Question: After adding four '_labelView' by '-addLabel', I'd like to move all '_labelView' at random by '-moveLabel'.
LabelView is subclass of UIView.
But in case of this code, I can move only one '_labelView' I have added at the last.
Looking NSLog(@"%d", _viewsArray.count), it outputs "1".
How do I fix it to move all '_labelView'?

'''
@property (nonatomic, strong) LabelView* labelView;
@property (nonatomic, strong) NSMutableArray* viewsArray;
- (void)addLabel
{
_viewsArray = [[NSMutableArray alloc]init];
_labelView = [[LabelView alloc]initWithFrame:CGRectMake(0, 0, 200, 25)];
[_viewsArray addObject:_labelView];
for (_labelView in _viewsArray){
[self.view addSubview:_labelView];
}
NSLog(@"%d", _viewsArray.count);
}
- (void)moveLabel
{
int n;
CGPoint labelFrame;
for (_labelView in _viewsArray)
{
n = arc4random() % 4;
switch (n) {
case 0: labelFrame = CGPointMake(30, 50);
break;
case 1: labelFrame = CGPointMake(30, 100);
break;
case 2: labelFrame = CGPointMake(30, 150);
break;
case 3: labelFrame = CGPointMake(30, 200);
break;
default:
break;
}
[UIView animateWithDuration:0.5f delay:0.0f options:UIViewAnimationCurveEaseIn
animations:^{_labelView.center = labelFrame;} completion:^(BOOL finished){}];
}
NSLog(@"%d", _viewsArray.count);
}
'''
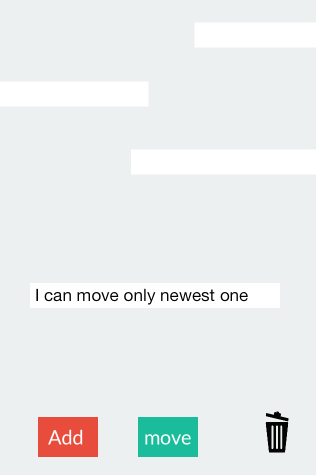
Answer: In your addLabel method you allocate the NSMutableArray every single time you add new label:
'''
_viewsArray = [[NSMutableArray alloc]init];
'''
so you will have just one object in that array.
Simple move this line to viewDidLoad method (or some init method if it;s not view controller subclass) and it should fix it.